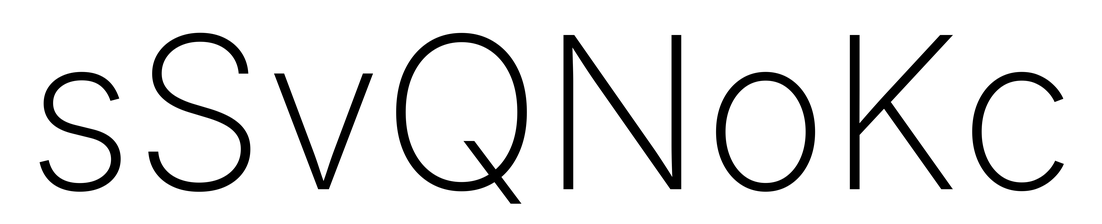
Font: Inter_ExtraLight